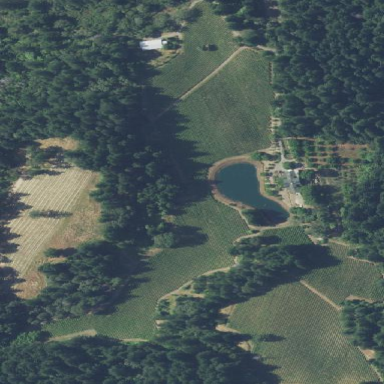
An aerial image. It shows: Vineyard growing wine grapes.